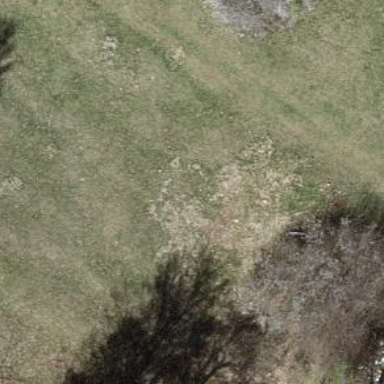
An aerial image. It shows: Evergreen tree with needle-leaved leaves.